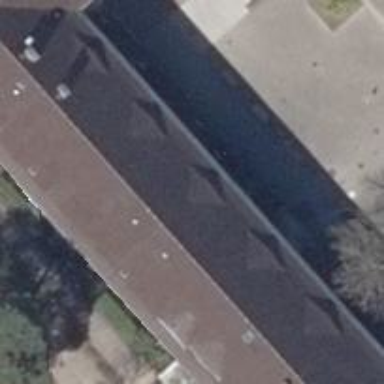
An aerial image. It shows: Medium turquoise school building with gabled roof.